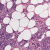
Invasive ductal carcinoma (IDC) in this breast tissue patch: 1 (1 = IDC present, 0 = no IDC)